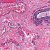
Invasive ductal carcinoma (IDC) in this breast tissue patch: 0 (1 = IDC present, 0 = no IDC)